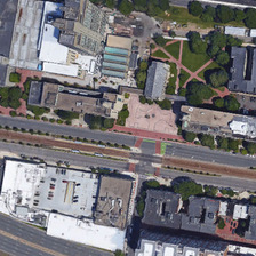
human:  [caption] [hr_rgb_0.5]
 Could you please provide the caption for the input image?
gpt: There's a road between two pieces of big buildings.

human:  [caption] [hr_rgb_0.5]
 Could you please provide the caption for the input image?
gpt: a straight road stretches alongside this school with a tall building in it .

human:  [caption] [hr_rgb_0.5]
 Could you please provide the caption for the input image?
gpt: There is a road between two huge buildings.

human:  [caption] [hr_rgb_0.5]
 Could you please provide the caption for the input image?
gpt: There is a huge road

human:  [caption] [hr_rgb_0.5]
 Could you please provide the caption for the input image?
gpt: There's a road between two big buildings.